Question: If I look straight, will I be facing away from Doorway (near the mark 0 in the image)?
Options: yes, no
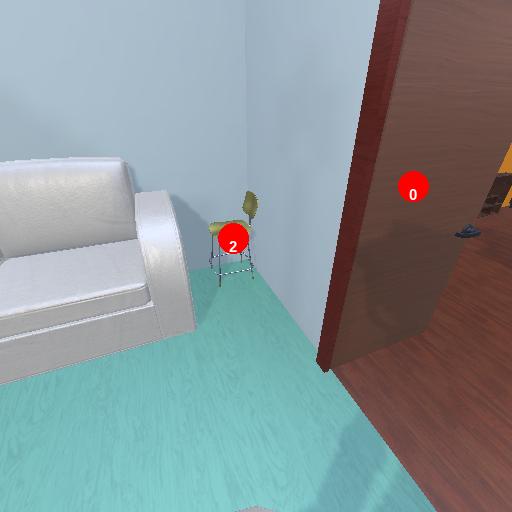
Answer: yes